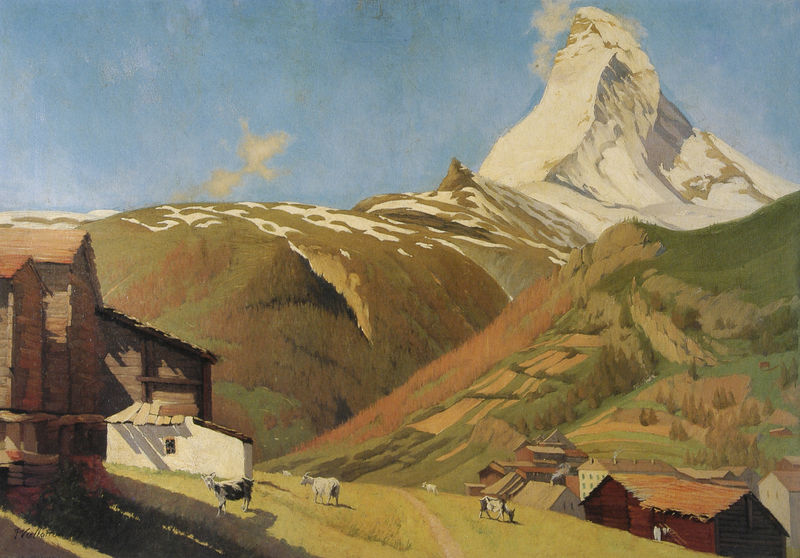
Titel: Ansicht von Zermatt
Künstler: Félix Vallotton
Standort: Schweiz
Institution: Privatsammlung
Schlagwörter: baum, berg, blau, felsen, gemälde, himmel, schatten, weiß, wolken, bäume, grün, landschaft, ocker, braun, bunt, degas, holz, licht, blick, dach, eis, gebäude, gras, haus, rasen, schnee, tiere, weg, wiese, wolke, malerei, stein, ebene, feld, felder, gräser, häuser, hügel, kühe, natur, vieh, weide, hütte, pfad, rauch, sonne, wiesen, land, tal, wald, anhöhe, schornstein, deutschland, ruhig, sommer, ort, abhang, berge, farben, fels, gebirge, gipfel, hang, dorf, dächer, farbe, nebel, tag, grasen, kuh, landschaftsmalerei, alm, hochgebirge, steil, herbst, hütten, tannen, spitz, manet, lichteinfall, bretter, frühling, anbau, bergdorf, rinder, schaf, höhe, scheune, weiden, alpen, bergspitze, wälder, abhänge, schweiz, kuppe, mont blanc, schwarzweiß, tanne, sonnig, österreich, kurve, gefleckt, holzhütte, stall, ansiedlung, nadelbäume, fichten, nadelwald, bock, schafe, ziege, bergwiese, blockhaus, ziegen, friedlich, holzhäuser, geis, geiss, gedämpft, statisch, blockhütte, als, matterhorn, almhütte, zugspitze, almen, almhütten, berg und tal, kiefeern, scchaf, gipfe, juh, weiü